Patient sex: M
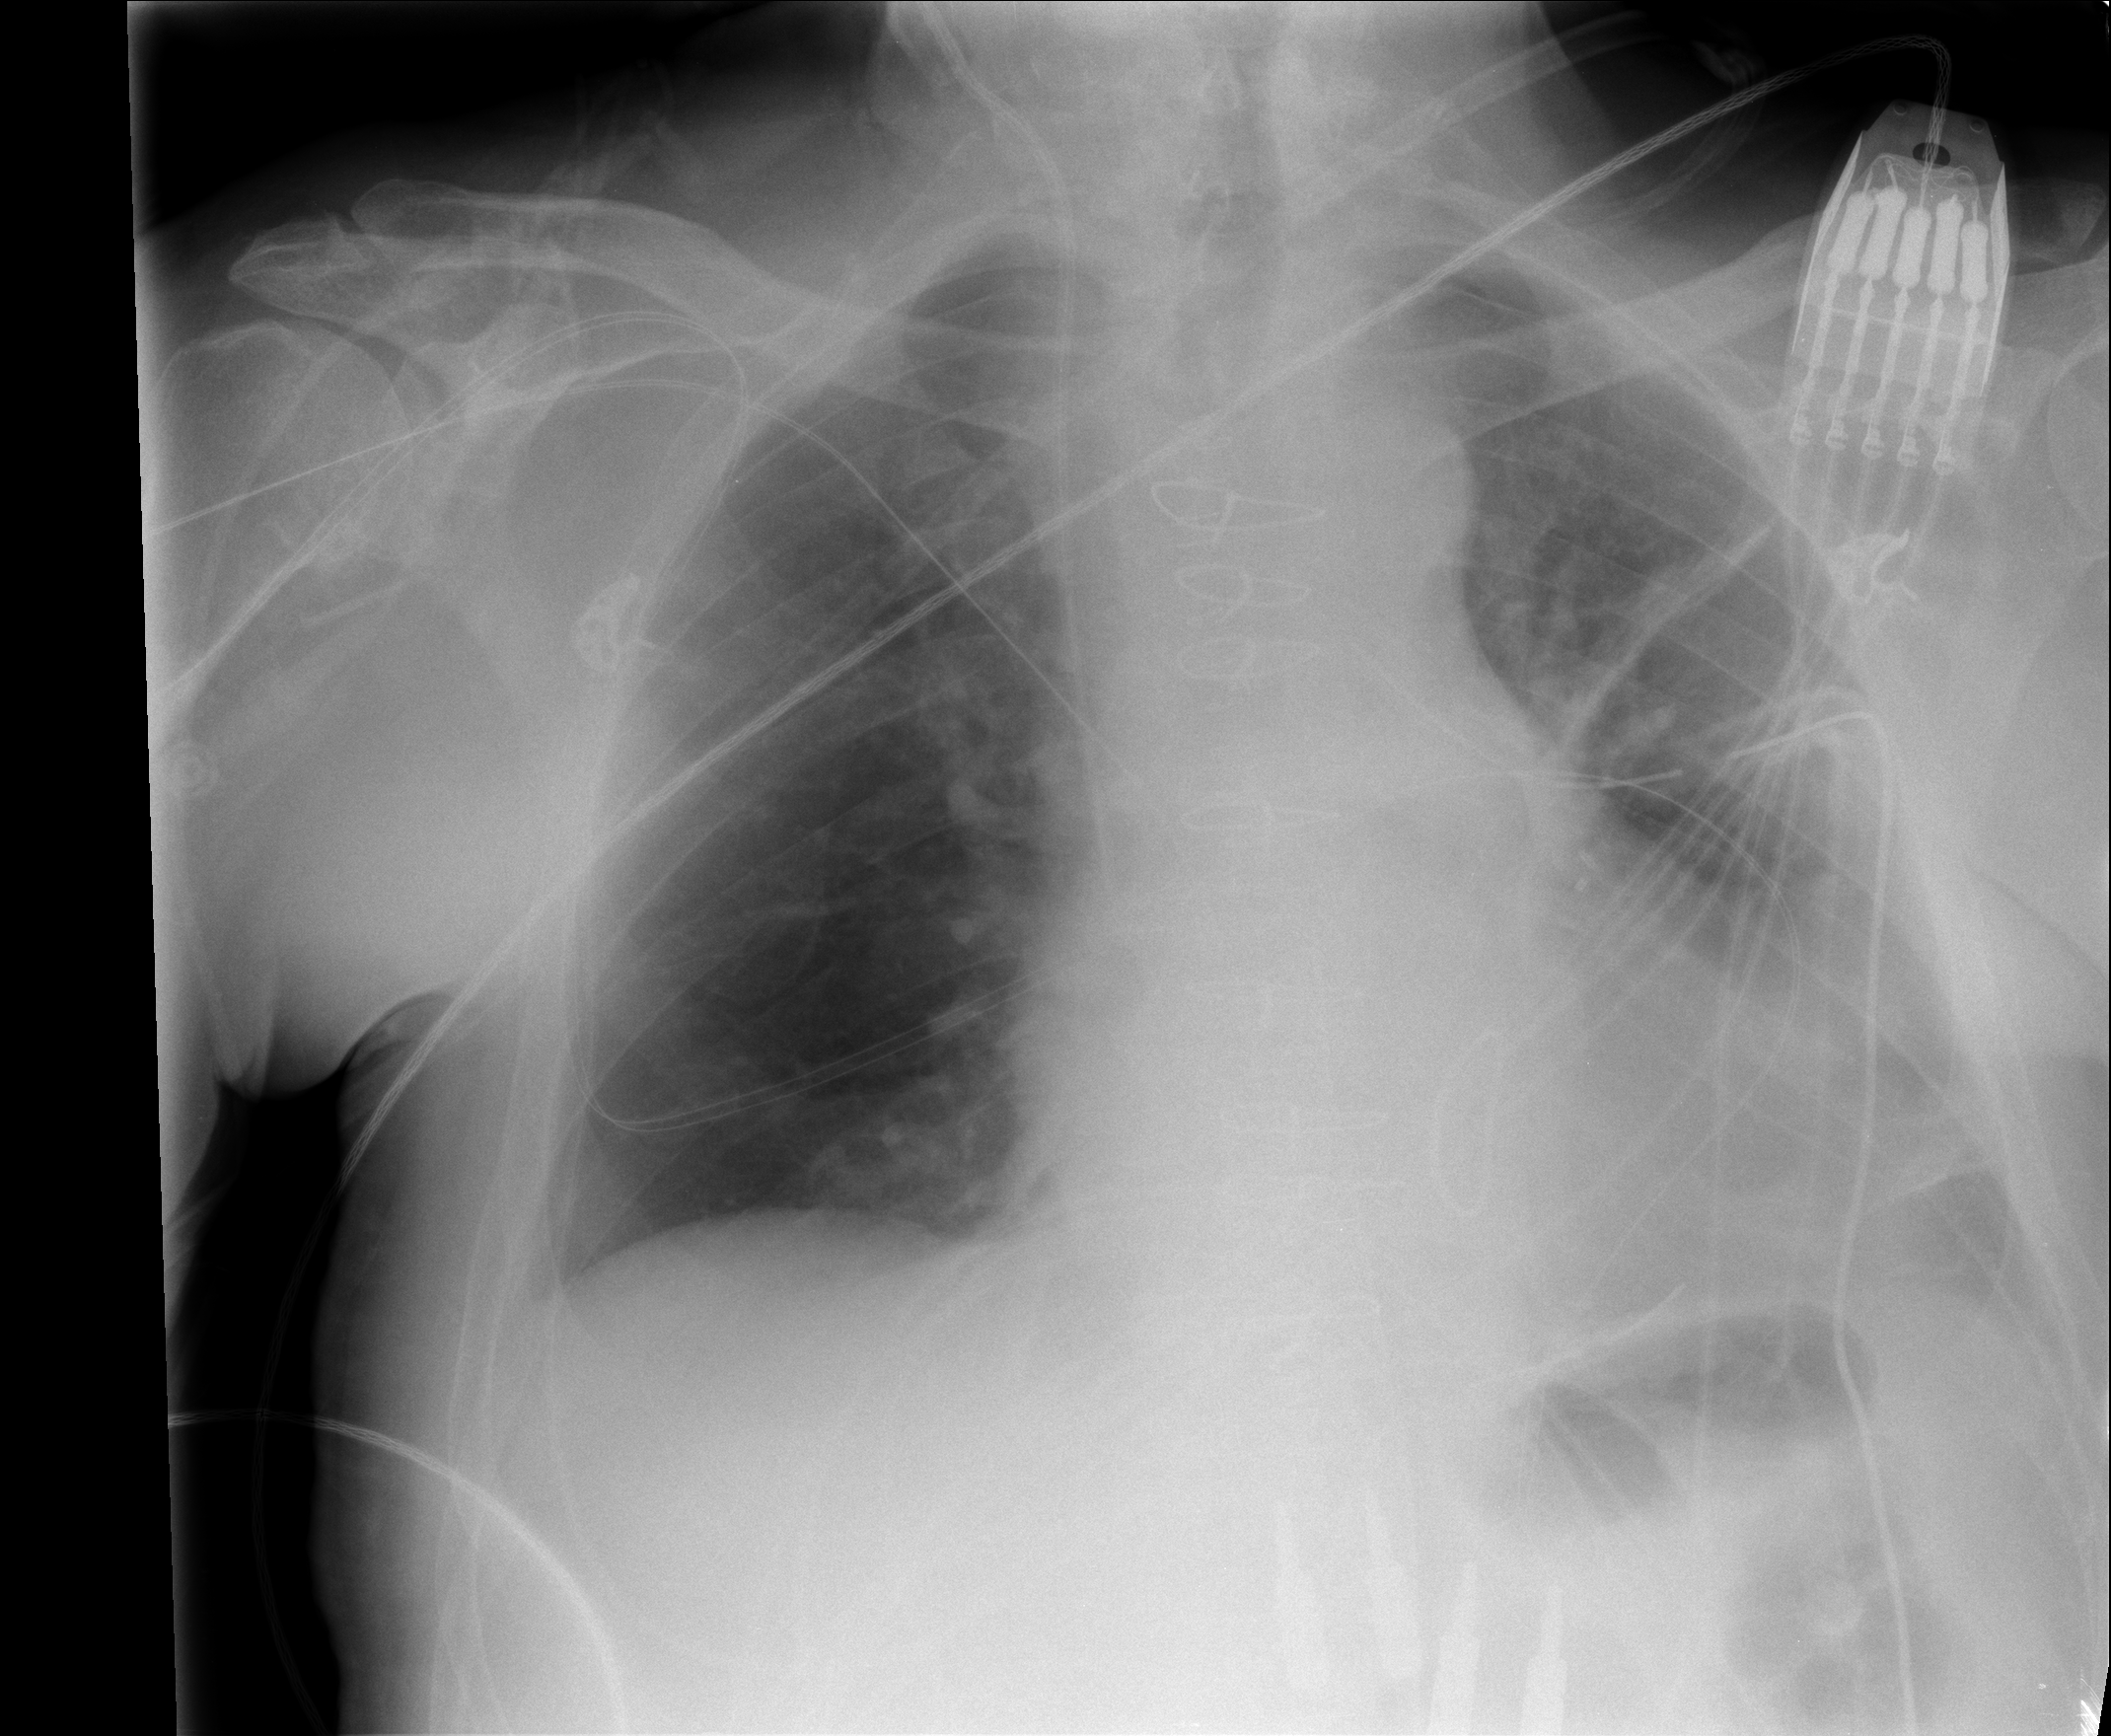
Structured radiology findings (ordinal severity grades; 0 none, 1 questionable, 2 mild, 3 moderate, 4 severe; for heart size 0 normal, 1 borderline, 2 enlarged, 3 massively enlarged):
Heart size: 2
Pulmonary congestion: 0
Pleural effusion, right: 0
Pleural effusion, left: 0
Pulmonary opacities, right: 0
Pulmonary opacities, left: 0
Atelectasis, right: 0
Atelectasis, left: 2